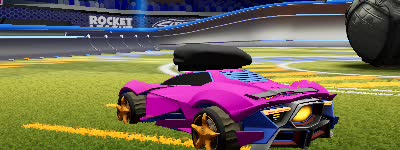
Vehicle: werewolf